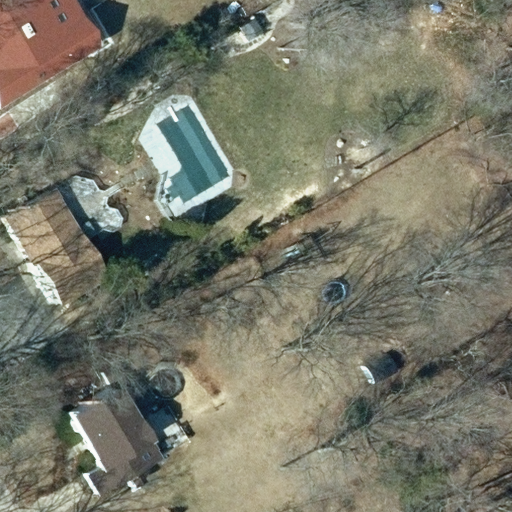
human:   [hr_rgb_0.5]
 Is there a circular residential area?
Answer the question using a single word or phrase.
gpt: no

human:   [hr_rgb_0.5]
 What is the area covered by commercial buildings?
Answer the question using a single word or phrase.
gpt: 0m2

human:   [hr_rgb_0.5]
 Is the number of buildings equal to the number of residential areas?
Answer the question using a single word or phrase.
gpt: no

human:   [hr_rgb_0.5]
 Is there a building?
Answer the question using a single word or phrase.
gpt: yes

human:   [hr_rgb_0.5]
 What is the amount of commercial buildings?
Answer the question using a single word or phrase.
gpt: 0

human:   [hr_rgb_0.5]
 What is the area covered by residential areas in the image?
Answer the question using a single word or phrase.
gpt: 10637m2

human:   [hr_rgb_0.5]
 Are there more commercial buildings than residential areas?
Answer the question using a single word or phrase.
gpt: no

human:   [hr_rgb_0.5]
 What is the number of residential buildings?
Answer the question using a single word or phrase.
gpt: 3

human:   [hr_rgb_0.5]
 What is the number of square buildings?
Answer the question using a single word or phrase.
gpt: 0

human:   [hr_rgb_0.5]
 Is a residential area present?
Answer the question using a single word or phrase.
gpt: yes

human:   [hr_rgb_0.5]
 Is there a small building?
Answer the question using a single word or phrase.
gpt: yes

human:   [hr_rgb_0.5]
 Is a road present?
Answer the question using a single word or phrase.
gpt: no

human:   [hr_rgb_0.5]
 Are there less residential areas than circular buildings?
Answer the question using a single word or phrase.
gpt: no

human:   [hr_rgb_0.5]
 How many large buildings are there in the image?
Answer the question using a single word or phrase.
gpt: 0

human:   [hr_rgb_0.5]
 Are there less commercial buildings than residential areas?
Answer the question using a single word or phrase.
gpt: yes

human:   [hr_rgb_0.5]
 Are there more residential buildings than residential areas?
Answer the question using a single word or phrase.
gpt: yes

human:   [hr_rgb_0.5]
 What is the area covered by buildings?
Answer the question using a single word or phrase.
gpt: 548m2

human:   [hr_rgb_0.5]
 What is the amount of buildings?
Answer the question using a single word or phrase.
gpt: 3

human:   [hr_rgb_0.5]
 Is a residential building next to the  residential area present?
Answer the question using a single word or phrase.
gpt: yes

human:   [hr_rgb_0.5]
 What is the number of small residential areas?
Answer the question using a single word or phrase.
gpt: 0

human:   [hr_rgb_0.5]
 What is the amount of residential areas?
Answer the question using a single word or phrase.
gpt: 1

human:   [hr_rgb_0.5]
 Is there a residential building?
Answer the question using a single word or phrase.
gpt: yes

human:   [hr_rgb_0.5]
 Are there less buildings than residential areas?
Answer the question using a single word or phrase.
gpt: no

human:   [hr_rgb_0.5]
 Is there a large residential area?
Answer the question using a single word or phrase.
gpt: yes

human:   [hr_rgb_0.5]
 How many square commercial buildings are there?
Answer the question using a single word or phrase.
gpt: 0

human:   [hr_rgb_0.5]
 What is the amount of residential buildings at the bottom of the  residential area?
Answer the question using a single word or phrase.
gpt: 1

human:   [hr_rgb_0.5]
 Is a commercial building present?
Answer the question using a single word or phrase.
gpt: no

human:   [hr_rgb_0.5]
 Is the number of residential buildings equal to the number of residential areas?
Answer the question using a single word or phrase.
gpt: no

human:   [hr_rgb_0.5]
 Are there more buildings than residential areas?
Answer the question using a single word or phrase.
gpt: yes

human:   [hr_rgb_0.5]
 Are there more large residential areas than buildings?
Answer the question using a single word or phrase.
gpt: no

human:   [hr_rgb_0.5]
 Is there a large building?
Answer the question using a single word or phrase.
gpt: no

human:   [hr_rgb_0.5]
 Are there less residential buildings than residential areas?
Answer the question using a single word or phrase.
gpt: no

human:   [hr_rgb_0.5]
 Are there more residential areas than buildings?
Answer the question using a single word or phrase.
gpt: no

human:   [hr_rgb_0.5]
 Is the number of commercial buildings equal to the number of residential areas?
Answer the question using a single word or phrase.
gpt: no

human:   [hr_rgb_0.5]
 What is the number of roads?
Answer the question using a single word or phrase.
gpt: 0

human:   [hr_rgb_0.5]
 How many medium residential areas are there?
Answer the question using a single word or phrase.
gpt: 0

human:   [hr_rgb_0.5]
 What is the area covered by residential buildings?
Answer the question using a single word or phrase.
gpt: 548m2

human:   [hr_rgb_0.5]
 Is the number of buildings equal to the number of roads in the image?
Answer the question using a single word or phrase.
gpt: no

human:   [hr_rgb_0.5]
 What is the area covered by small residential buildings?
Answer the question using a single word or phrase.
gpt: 15m2

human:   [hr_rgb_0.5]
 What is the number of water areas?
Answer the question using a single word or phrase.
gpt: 0

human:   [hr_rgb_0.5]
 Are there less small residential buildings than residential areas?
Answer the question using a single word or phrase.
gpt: no

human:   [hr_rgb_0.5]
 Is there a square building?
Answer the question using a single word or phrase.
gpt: no

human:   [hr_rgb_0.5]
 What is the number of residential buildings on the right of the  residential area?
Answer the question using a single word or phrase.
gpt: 3

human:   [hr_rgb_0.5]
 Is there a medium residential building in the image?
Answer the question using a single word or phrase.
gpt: yes

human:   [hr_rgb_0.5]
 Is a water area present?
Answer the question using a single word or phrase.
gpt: no

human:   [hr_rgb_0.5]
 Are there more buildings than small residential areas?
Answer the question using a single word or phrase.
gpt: yes

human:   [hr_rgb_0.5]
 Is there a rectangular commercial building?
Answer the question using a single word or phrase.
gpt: no

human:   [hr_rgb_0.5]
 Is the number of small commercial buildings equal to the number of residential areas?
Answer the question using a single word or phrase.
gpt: no

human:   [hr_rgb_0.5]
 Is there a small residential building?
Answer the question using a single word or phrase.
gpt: yes

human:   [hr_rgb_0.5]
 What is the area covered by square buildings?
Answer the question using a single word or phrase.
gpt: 0m2

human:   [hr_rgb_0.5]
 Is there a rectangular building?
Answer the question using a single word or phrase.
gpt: yes

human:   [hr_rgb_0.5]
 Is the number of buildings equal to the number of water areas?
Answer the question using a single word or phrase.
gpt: no

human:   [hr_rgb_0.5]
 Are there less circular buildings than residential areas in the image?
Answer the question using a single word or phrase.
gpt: yes

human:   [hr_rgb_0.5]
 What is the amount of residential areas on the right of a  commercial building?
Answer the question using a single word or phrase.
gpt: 0

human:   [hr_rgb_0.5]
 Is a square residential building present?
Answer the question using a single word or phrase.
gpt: no

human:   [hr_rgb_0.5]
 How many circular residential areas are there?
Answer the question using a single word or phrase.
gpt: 0

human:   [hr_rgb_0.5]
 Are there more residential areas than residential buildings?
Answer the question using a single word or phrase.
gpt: no

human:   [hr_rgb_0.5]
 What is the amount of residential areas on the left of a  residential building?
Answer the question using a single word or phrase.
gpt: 1

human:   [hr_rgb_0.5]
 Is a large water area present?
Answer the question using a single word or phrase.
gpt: no

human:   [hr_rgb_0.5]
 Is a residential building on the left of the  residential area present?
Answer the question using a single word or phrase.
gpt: no

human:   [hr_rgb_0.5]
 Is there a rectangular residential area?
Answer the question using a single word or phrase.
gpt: yes

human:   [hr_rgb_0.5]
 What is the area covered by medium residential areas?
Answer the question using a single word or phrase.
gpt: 0m2

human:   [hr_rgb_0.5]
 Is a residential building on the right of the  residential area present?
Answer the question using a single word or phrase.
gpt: yes

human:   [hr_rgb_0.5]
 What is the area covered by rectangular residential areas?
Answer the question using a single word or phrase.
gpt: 10637m2